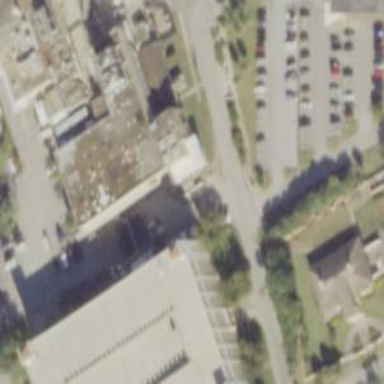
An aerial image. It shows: Hospital building.